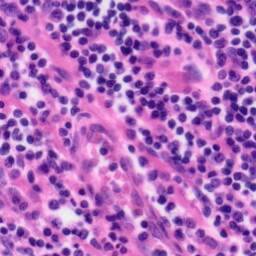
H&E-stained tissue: Tonsil